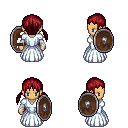
a pixel art fantasy rpg character, female body template, human, tanned skin, underdress, red pants, brunette twin-tailed hairstyle, white cloth bandages, black shoes, shield, four views (front, back, left, right), 2x2 character sprite sheet, small pixel art, hard edges, no anti-aliasing